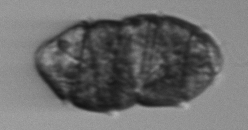
Label: Margalefidinium